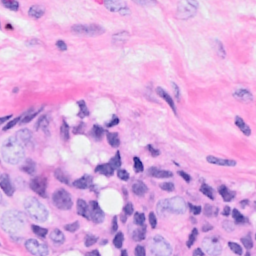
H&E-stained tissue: Breast